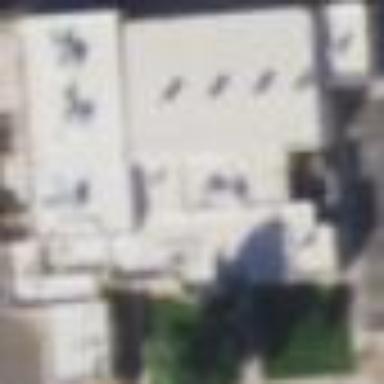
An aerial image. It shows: Community center building.